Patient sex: M
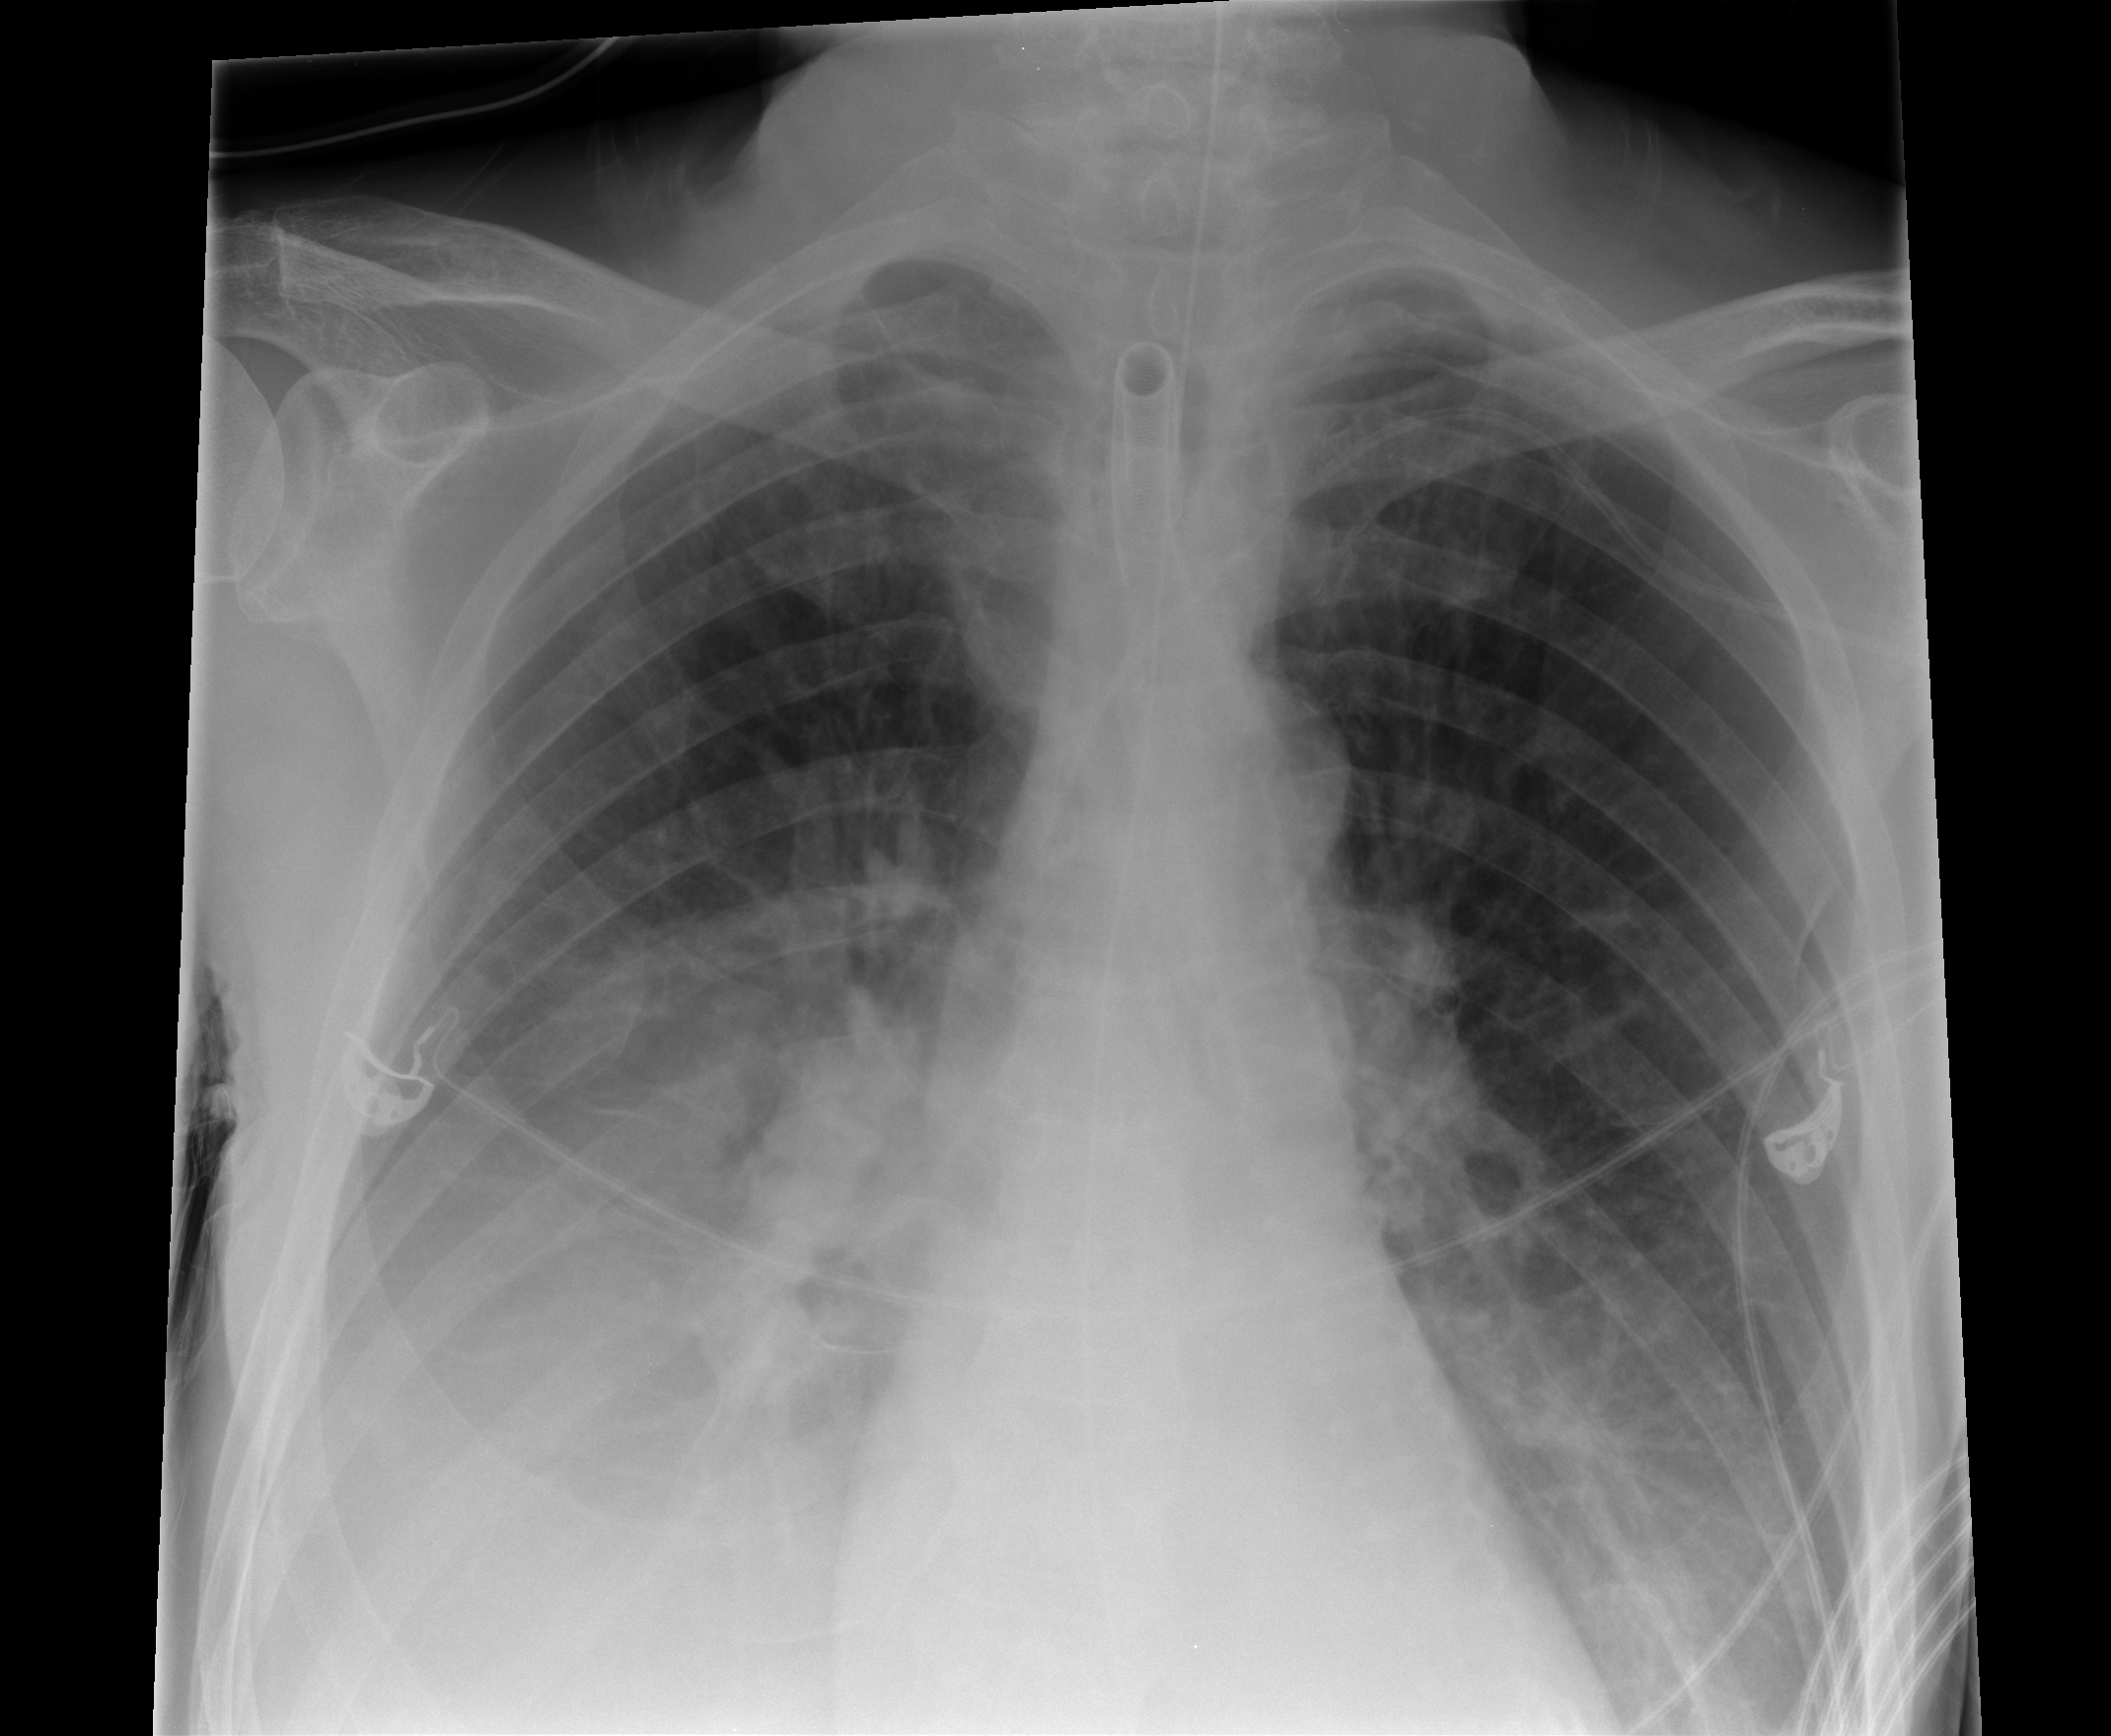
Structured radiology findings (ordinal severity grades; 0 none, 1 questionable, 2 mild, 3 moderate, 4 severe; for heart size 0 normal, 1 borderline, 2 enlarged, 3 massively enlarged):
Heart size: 0
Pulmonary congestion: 1
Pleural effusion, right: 2
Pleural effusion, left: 0
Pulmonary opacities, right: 0
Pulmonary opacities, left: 0
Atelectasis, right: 2
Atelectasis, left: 2